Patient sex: M
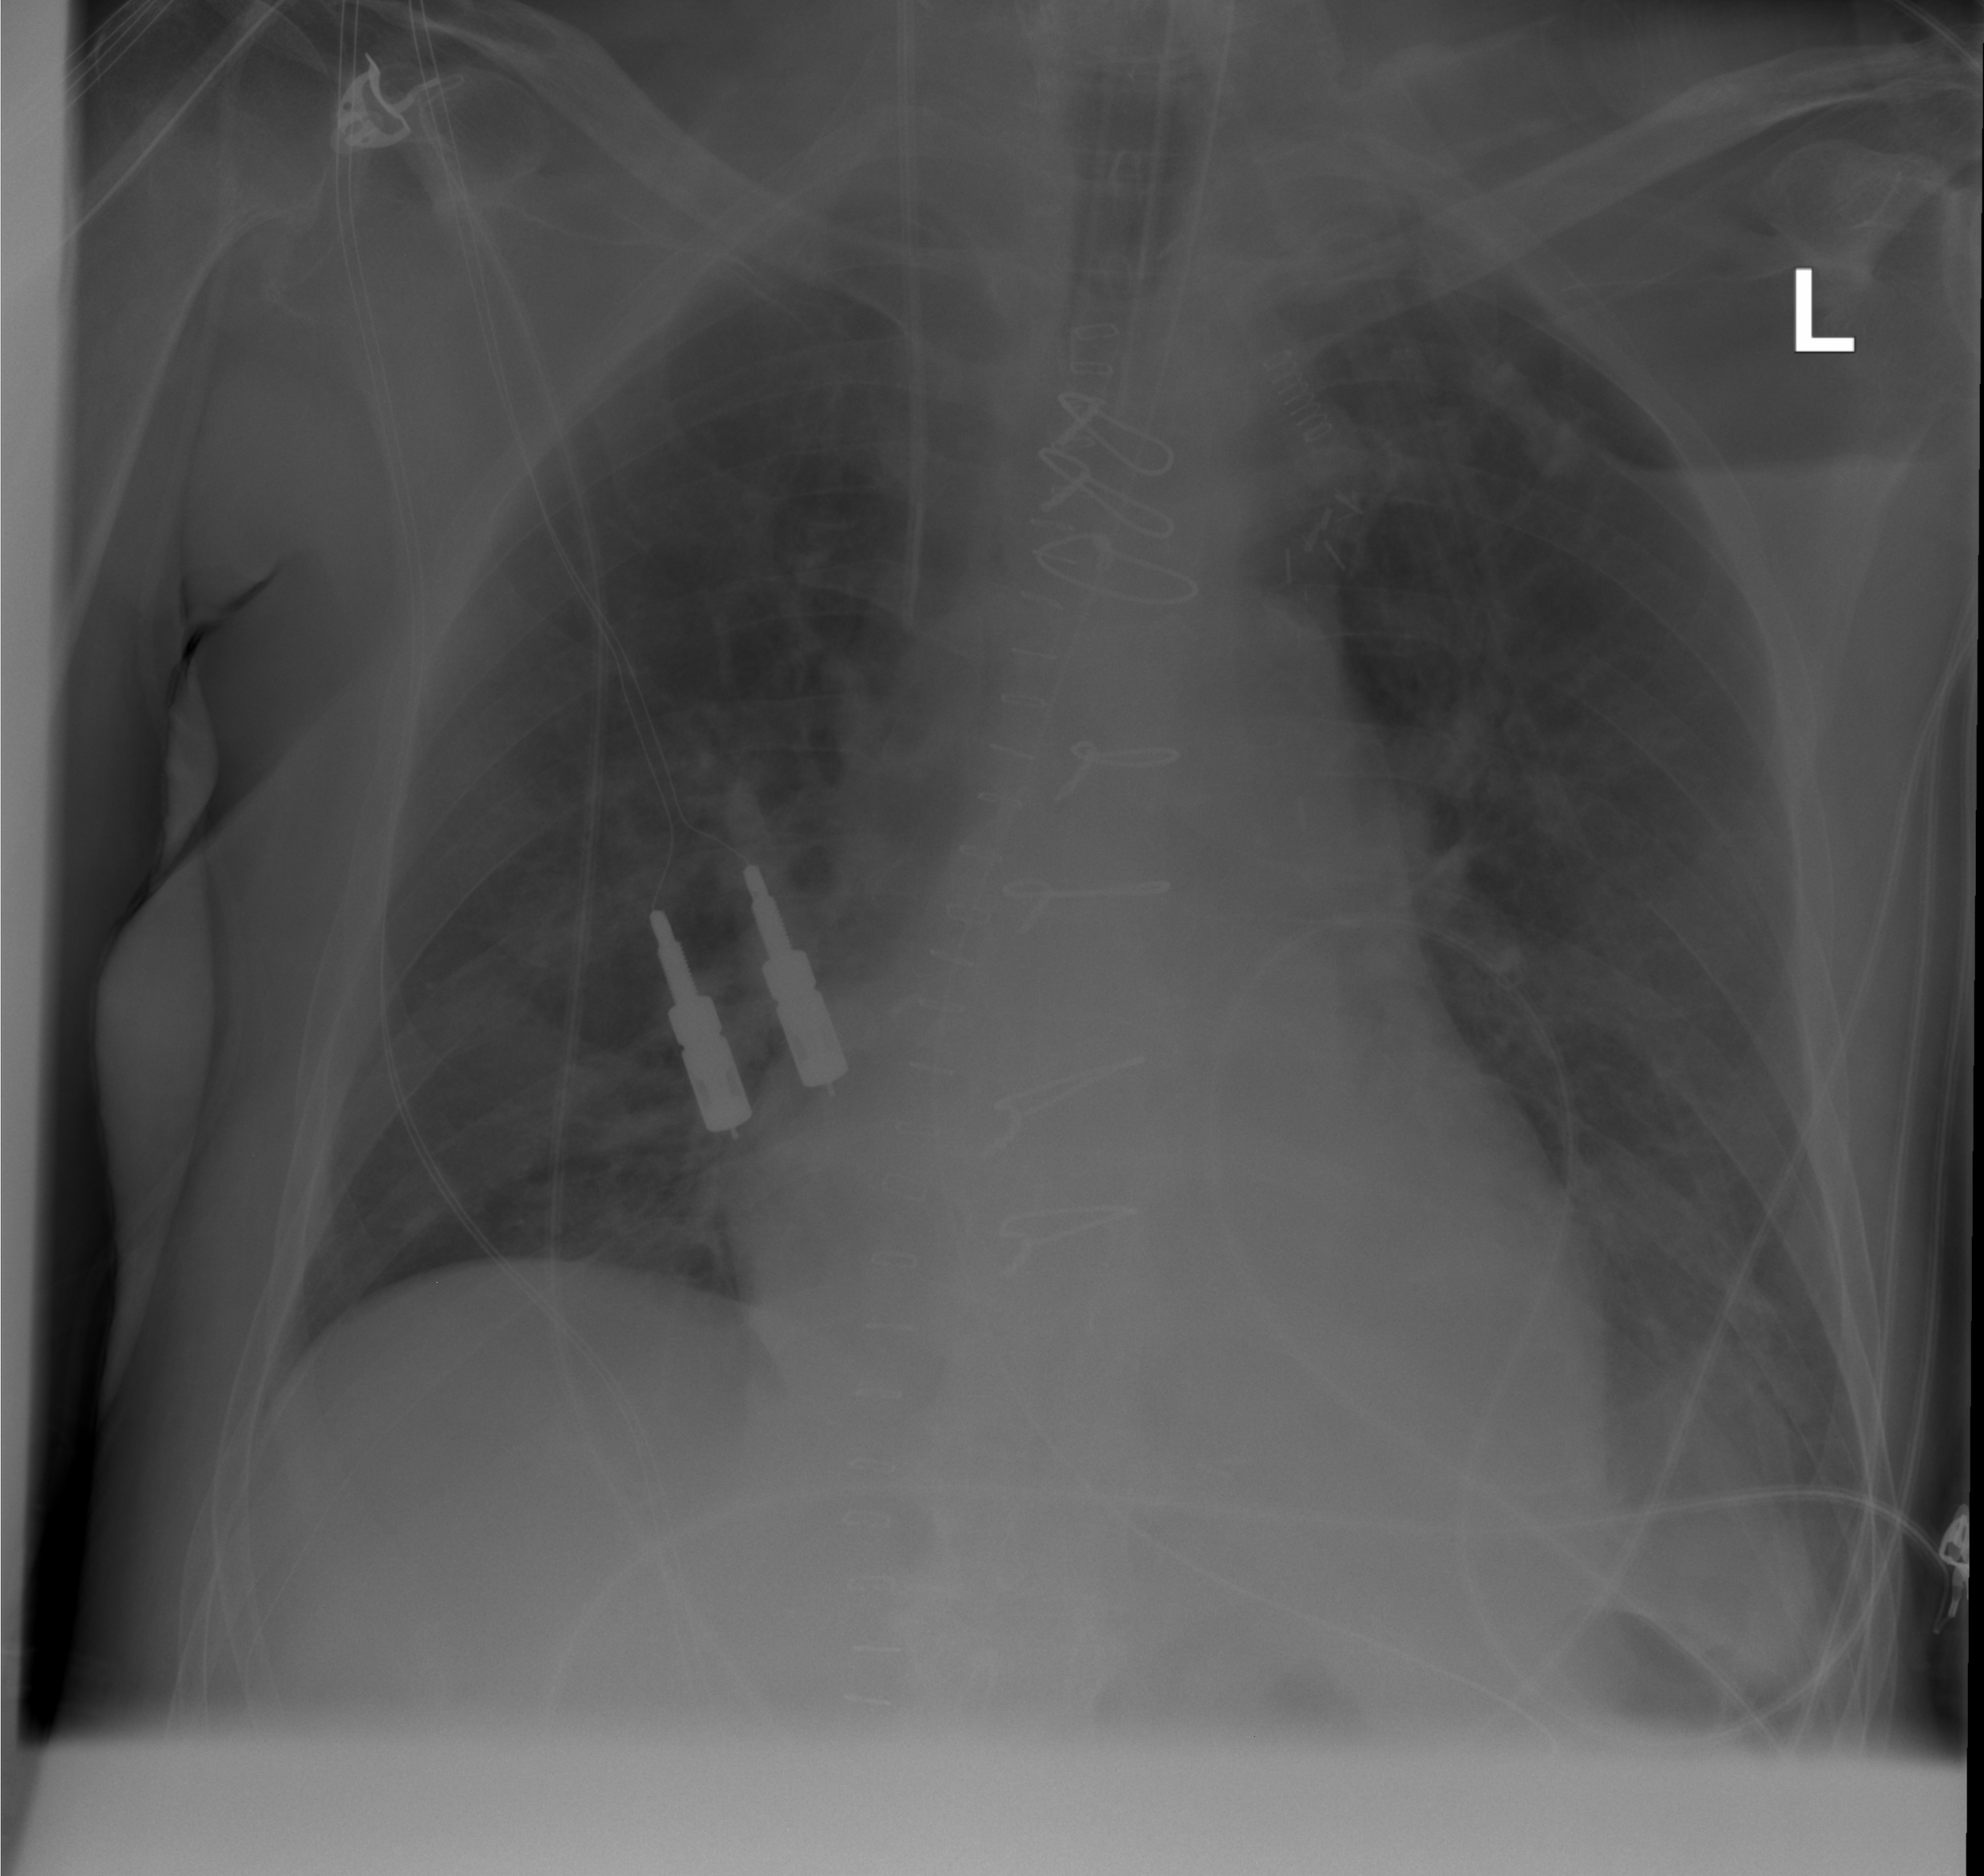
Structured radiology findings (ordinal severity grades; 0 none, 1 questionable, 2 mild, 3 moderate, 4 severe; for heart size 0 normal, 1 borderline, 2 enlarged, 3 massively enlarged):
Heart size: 2
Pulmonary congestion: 0
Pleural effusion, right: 0
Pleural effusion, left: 2
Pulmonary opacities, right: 0
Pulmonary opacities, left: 0
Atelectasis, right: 2
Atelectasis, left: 2